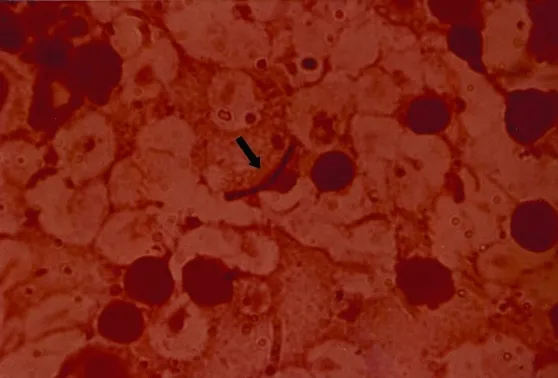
Anthrax bacilli (arrow) within mesenteric lymph node tissue.
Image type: pathology (pas)